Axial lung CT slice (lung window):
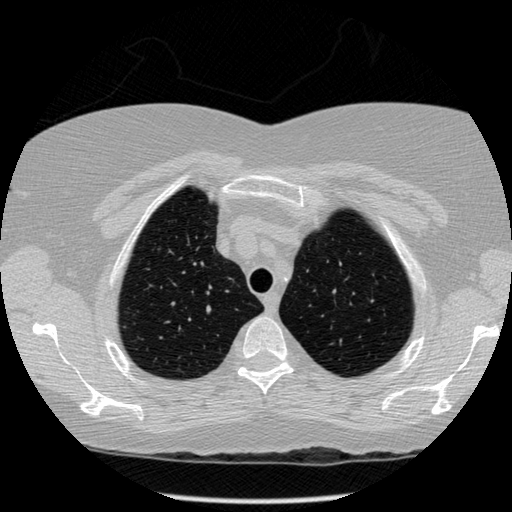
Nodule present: no